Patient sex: M
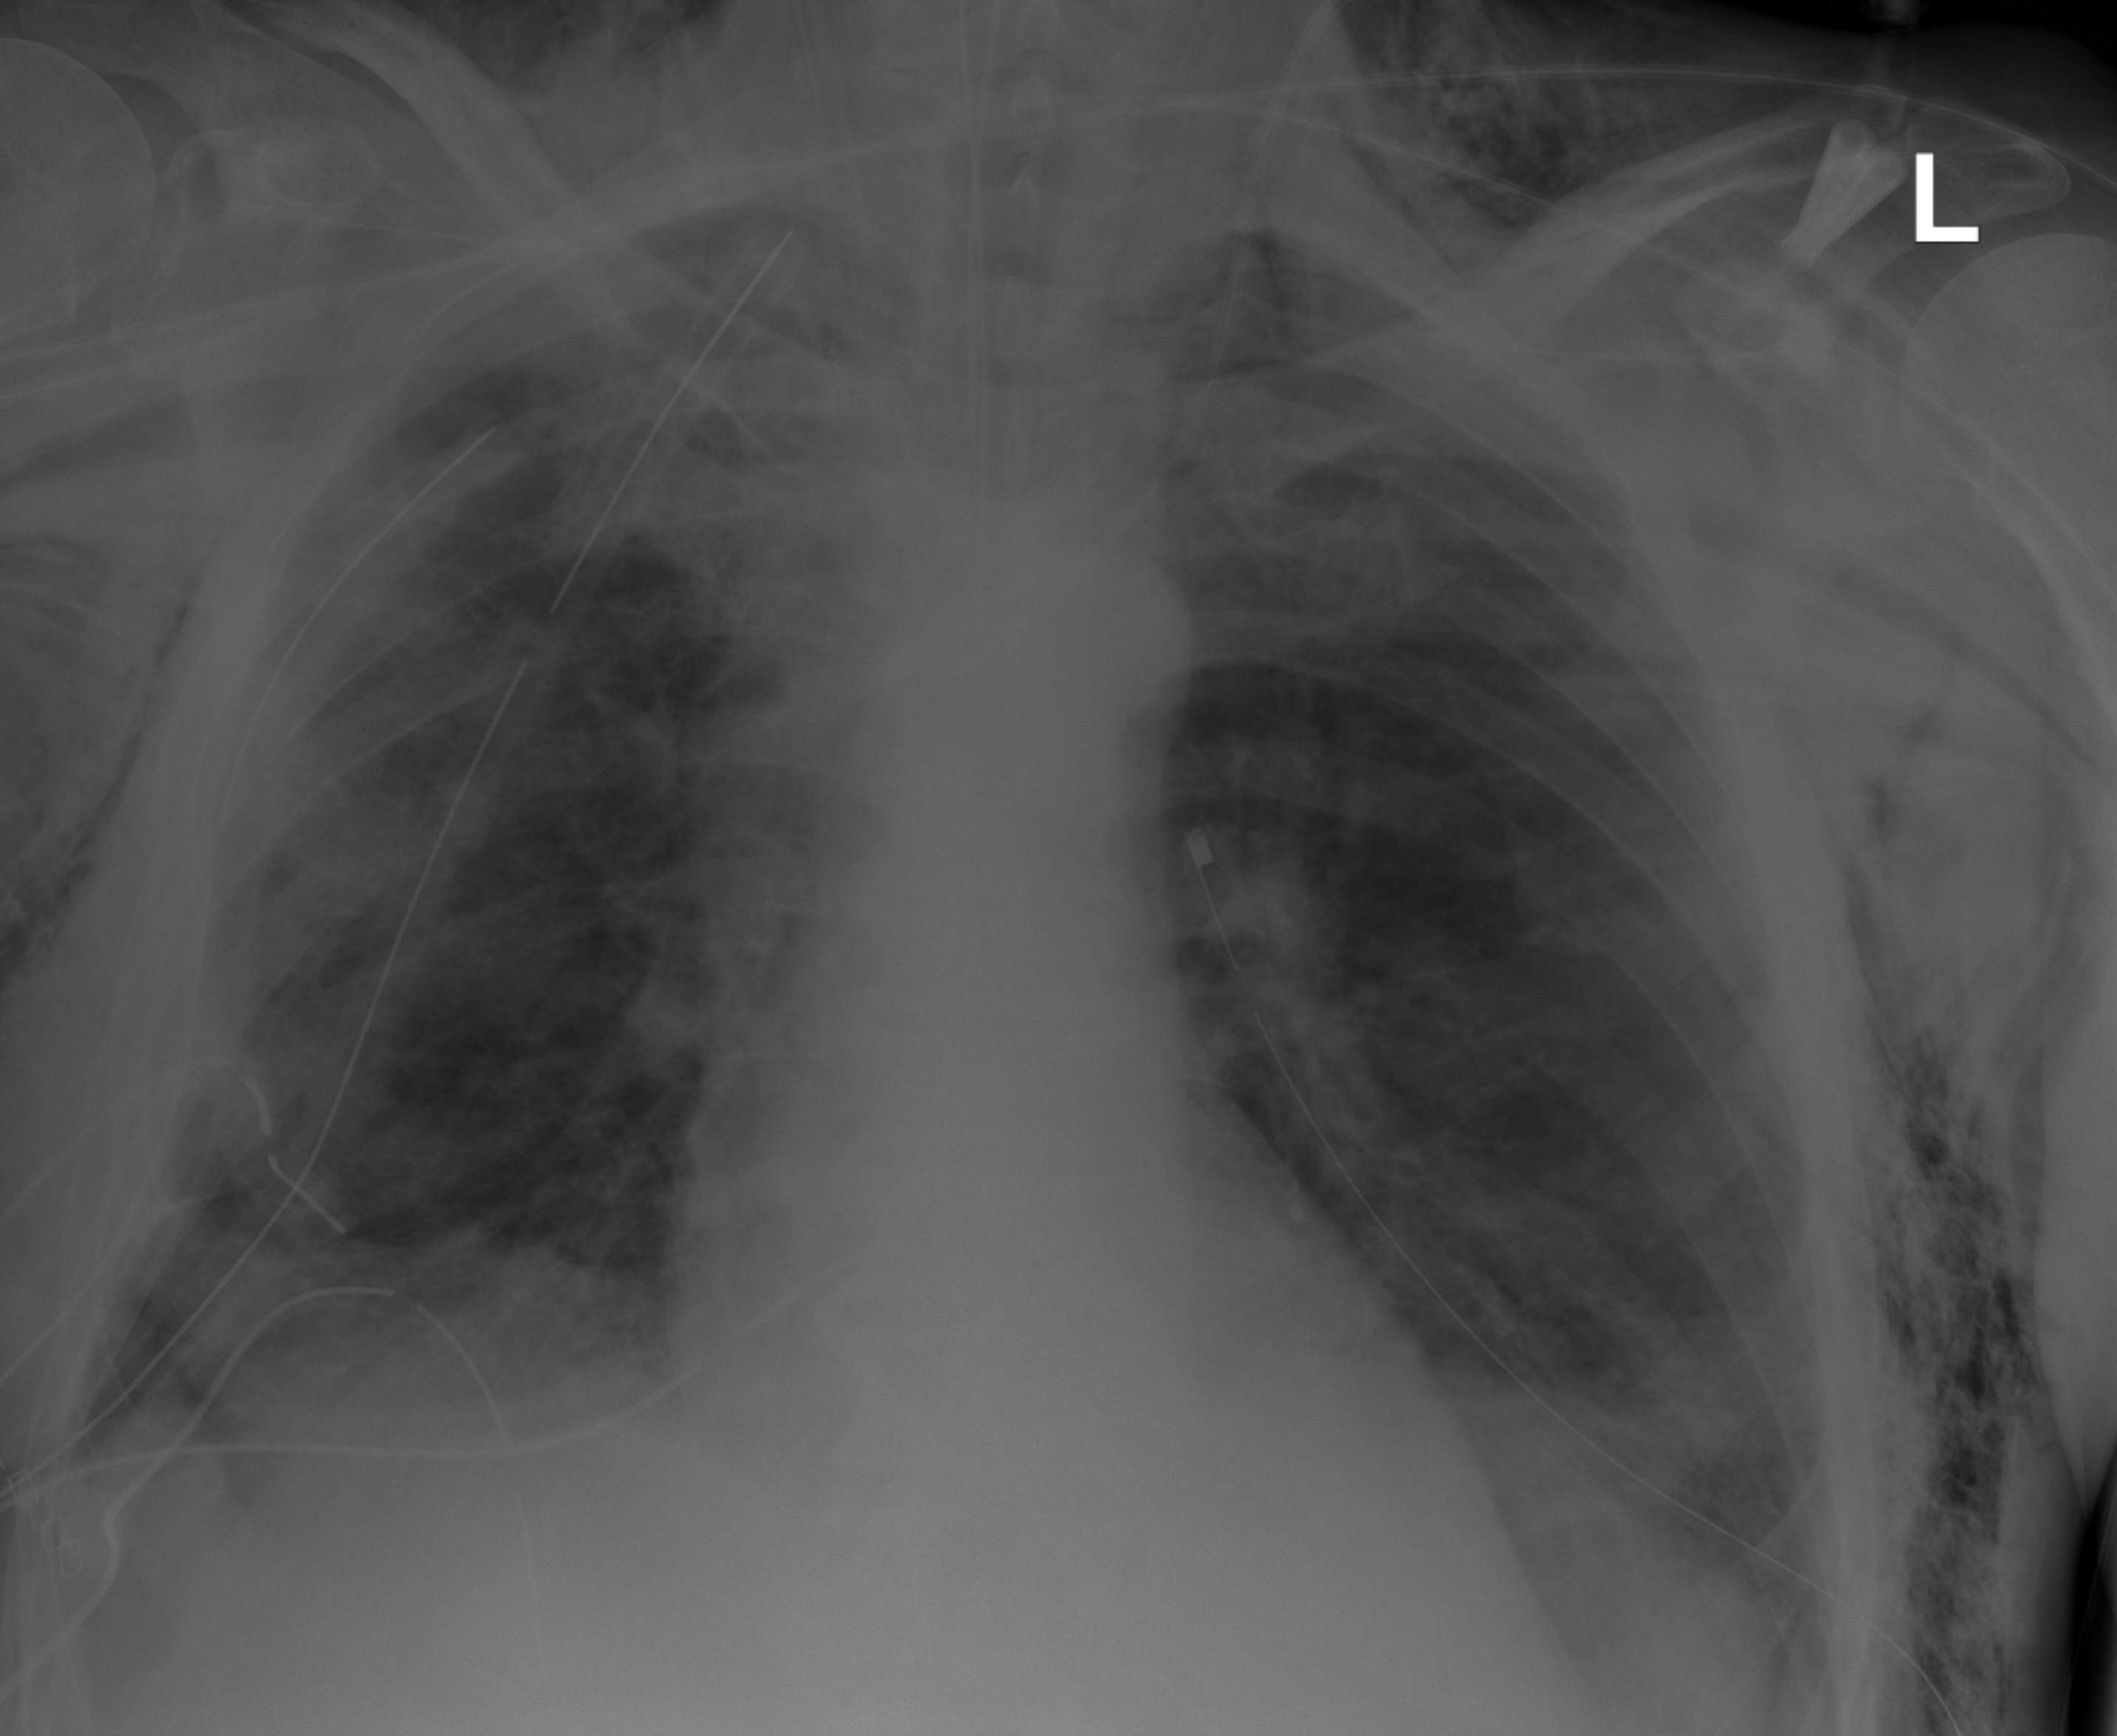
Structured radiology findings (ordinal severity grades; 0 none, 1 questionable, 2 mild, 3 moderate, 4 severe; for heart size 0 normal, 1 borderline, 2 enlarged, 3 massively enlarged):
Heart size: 1
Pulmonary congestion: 0
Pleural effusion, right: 2
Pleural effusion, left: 2
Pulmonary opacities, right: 3
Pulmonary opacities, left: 2
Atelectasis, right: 2
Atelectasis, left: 0